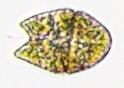
Label: Akashiwo